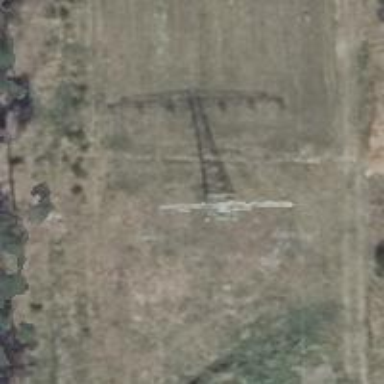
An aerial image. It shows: Power tower.